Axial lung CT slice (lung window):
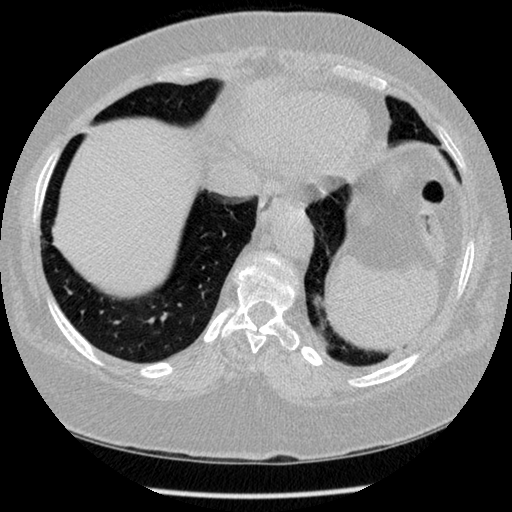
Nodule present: no